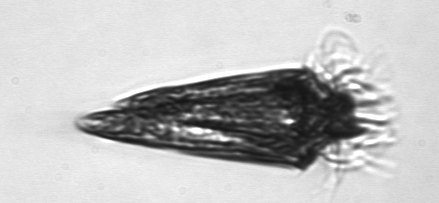
Label: Strombidium_tintinnodes